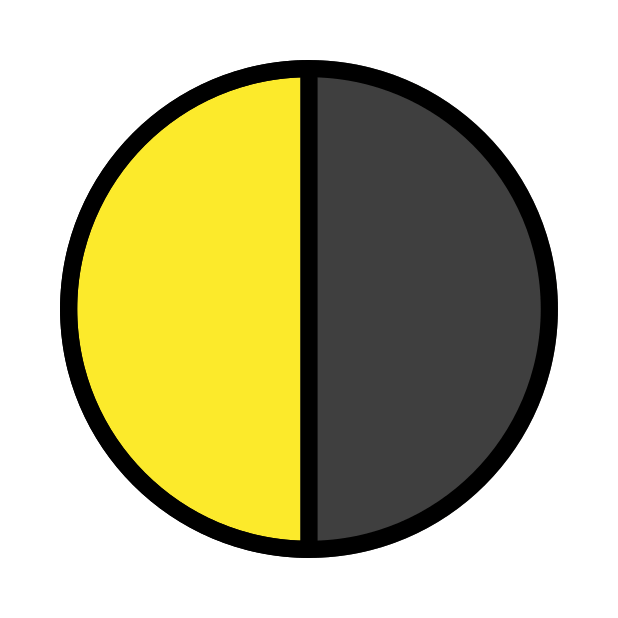
Emoji: 🌗
Name: last quarter moon symbol
Unicode: 0x1f317